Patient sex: F
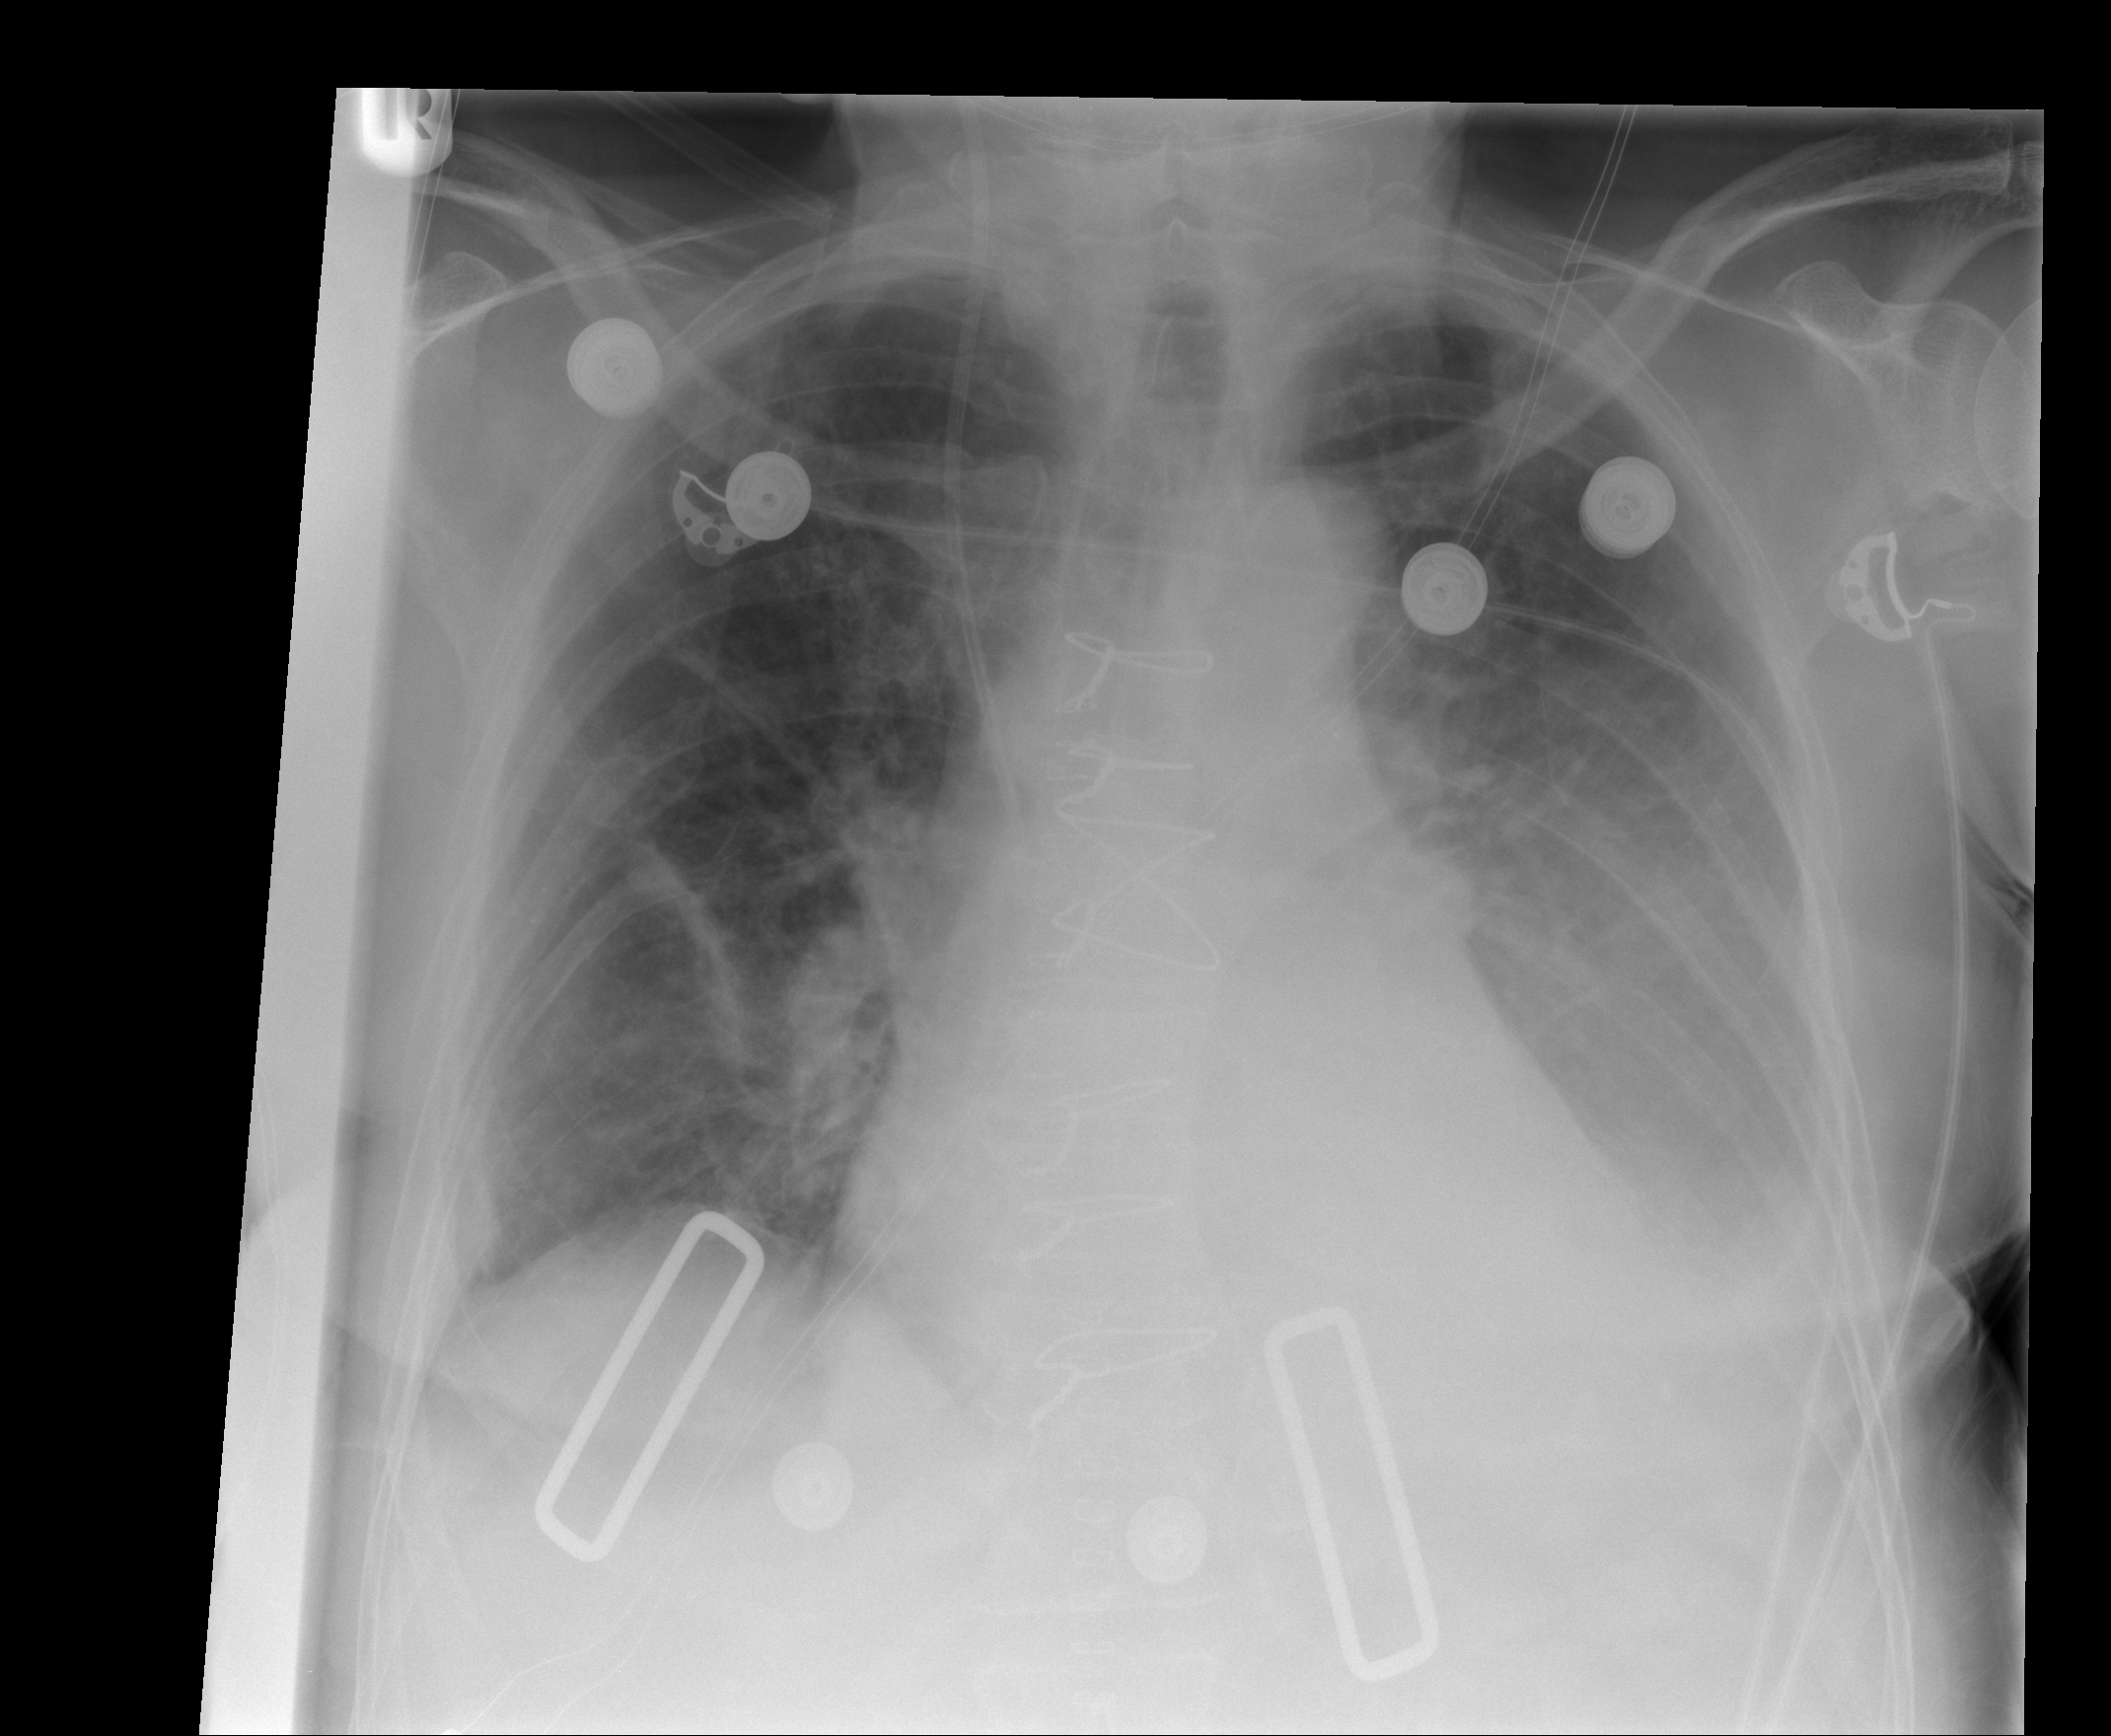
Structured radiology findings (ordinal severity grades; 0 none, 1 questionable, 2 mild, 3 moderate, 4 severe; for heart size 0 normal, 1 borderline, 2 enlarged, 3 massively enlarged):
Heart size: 2
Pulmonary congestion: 2
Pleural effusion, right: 1
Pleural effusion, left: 3
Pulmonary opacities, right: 0
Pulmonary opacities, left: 0
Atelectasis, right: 1
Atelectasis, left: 2